Question: Hello Stack Overflow Android Users,
Please help with the following question:
## Problem
I'm writing an a feature for an app that lists species of fish.
I'm using a custom ListView Adapter class (let's call this ) for the adapter. I have 27 fish species
recorded as a default for the program as for now (you will eventually be able to add
some yourself as well). The problem is that when I link the adapter to the actual listview xml object, it seems to iterate over the same 5-6 species all the time.
The problem must lie within the custom adapter because I've tested the recorded species and all species are different within a List that I pass to the adapter.
Here's the code where I set the adapter:
'''
this.n_fishSpeciesListView = FindViewById<ListView> (Resource.Id.xml_fishSpeciesListView);
this.n_fishSpeciesListView.Adapter = new FishSpeciesListAdapter (this,
this.n_model.SpecieManager.Species);
'''
Here's the Custom ListView Adapter code:
'''
public class FishSpeciesListAdapter : BaseAdapter
{
Context n_context;
List<AppCode.Specie> n_specieData;
public FishSpeciesListAdapter (Context context, List<AppCode.Specie> specieData)
{
this.n_context = context;
this.n_specieData = specieData;
}
public override int Count {
get { return this.n_specieData.Count; }
}
public override Java.Lang.Object GetItem (int position)
{
return null;
}
public override long GetItemId (int position)
{
return 0;
}
// create a new ImageView for each item referenced by the Adapter
public override View GetView (int position, View convertView, ViewGroup parent)
{
View v;
if(convertView==null){
LayoutInflater li = LayoutInflater.FromContext(parent.Context);
v = li.Inflate(Resource.Layout.Adapter_FishSpeciesIcon, null);
ImageView iconImage = (ImageView)v.FindViewById(Resource.Id.xml_adapter_fishSpeciesIconImage);
TextView nameText = (TextView)v.FindViewById(Resource.Id.xml_adapter_fishSpeciesNameText);
TextView scientificNameText = (TextView)v.FindViewById(Resource.Id.xml_adapter_fishSpeciesScientificNameText);
nameText.Text = this.n_specieData[position].Name;
scientificNameText.Text = this.n_specieData[position].ScientificName;
if (this.n_specieData[position].RelatedMedia.AttachedPhotos.Count < 1)
{
iconImage.SetImageResource(Resource.Drawable.Icon);
}
else
{
iconImage.SetImageBitmap(BitmapFactory.DecodeByteArray(this.n_specieData[position].RelatedMedia.AttachedPhotos[0], 0, this.n_specieData[position].RelatedMedia.AttachedPhotos[0].Length));
}
}
else
{
v = convertView;
}
return v;
}
}
'''
So when I execute the above code, here's a screenshot of what I get:

As you can see there are duplicates where I'm am positive that there are at least 27 different species recorded in the passed List variable. Any help as to why this is and how I can fix this would be very helpful.
## My Research
I've read that it may be reusing the "View currentView" variable in the GetView method of the adapter. I found that information out in <URL>. I just don't know how to fix this in my case. Code examples would be nice or detailed directions. Thank you for your time.
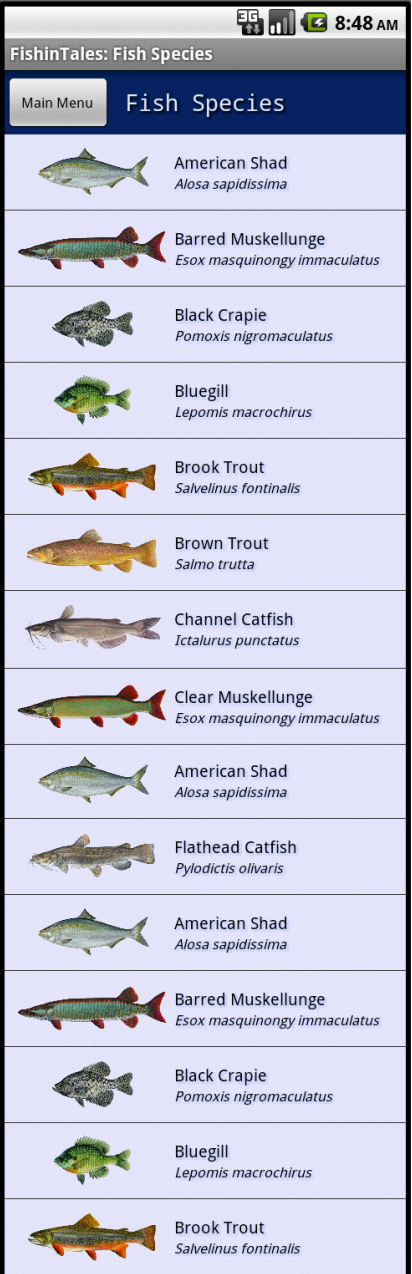
Answer: From what I see, you're using the 'convertView' object wrong. This object is available in case any Views have been recycled (for example a list item scrolled out of view). It is available so that you don't have to inflate from your layout xml again (which is a costly process).
What you should do is inflate from your layout xml if 'convertView==null'. Otherwise use the 'convertView' object.
'''
if(convertView==null){
LayoutInflater li = LayoutInflater.FromContext(parent.Context);
v = li.Inflate(Resource.Layout.Adapter_FishSpeciesIcon, null);
}
else{
v=convertView;
}
'''
Then use v to set all your values and return the View.
'''
ImageView iconImage = (ImageView)v.FindViewById(Resource.Id.xml_adapter_fishSpeciesIconImage);
TextView nameText = (TextView)v.FindViewById(Resource.Id.xml_adapter_fishSpeciesNameText);
TextView scientificNameText = (TextView)v.FindViewById(Resource.Id.xml_adapter_fishSpeciesScientificNameText);
nameText.Text = this.n_specieData[position].Name;
scientificNameText.Text = this.n_specieData[position].ScientificName;
if (this.n_specieData[position].RelatedMedia.AttachedPhotos.Count < 1)
{
iconImage.SetImageResource(Resource.Drawable.Icon);
}
else
{
iconImage.SetImageBitmap(BitmapFactory.DecodeByteArray(this.n_specieData[position].RelatedMedia.AttachedPhotos[0], 0, this.n_specieData[position].RelatedMedia.AttachedPhotos[0].Length));
}
return v;
'''